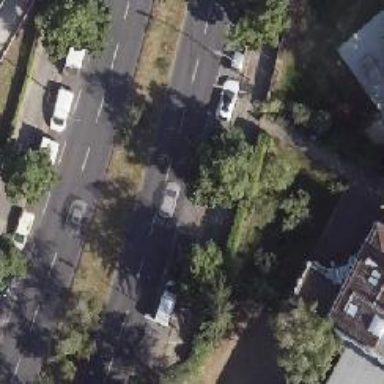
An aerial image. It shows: Secondary road with asphalt surface. There is parallel on-street parking on the right lane.